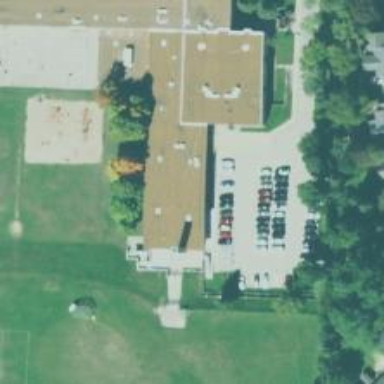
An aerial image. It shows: School building.